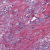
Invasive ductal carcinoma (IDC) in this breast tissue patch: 0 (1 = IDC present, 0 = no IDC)